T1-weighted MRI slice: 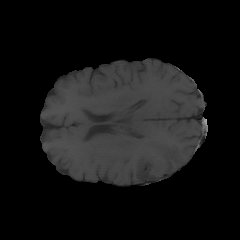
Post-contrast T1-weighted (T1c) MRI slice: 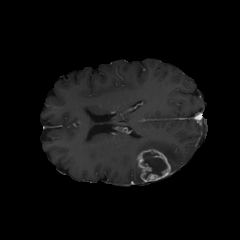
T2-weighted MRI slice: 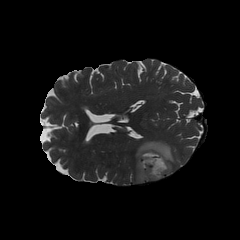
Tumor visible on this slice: yes